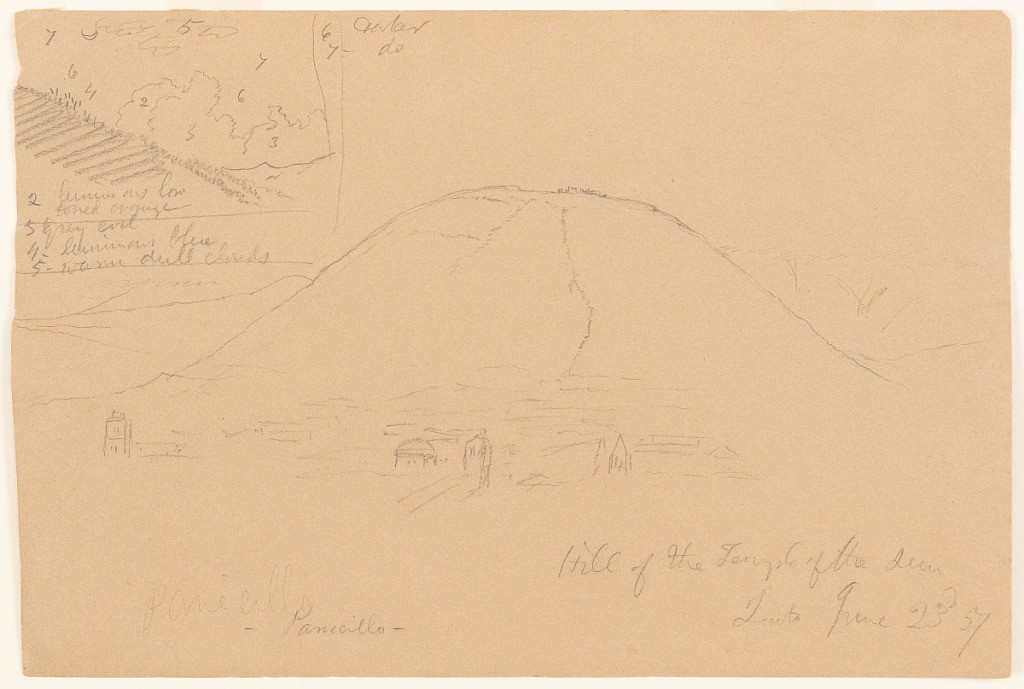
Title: Hill of the Temple of the Sun (Panecillo), Quito, Ecuador
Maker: Frederic Edwin Church, American, 1826–1900
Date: June 23, 1857
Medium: Graphite on tan wove paper
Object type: Drawing
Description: Landscape sketch showing view of the Hill of the Temple of the Sun in Quito, Ecuador, also known as the Panecillo. In foreground, buildings of the city are visible in front of the round hill, which rises in the middle distance. Scant structures are visible atop hill. In the background, a suggestion of a mountainous landscape is visible. In upper left, a vignette illustration of hillside with cloud-filled skies is included.